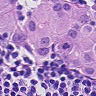
Metastatic tissue present: yes